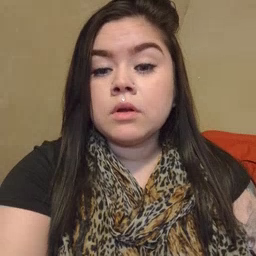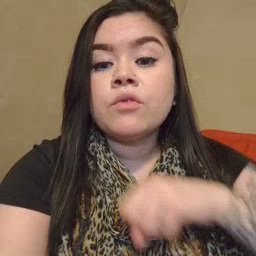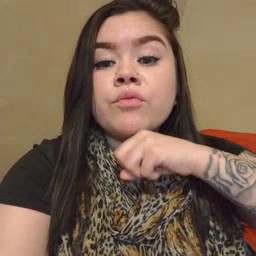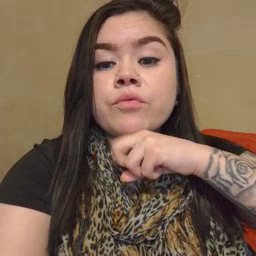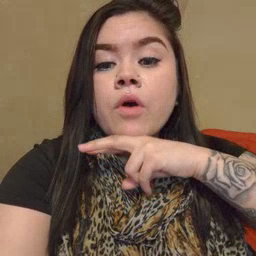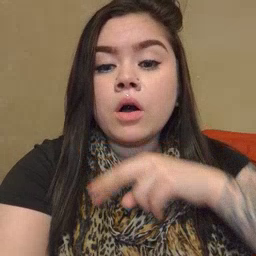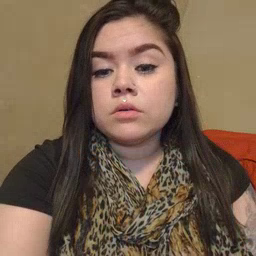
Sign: frog